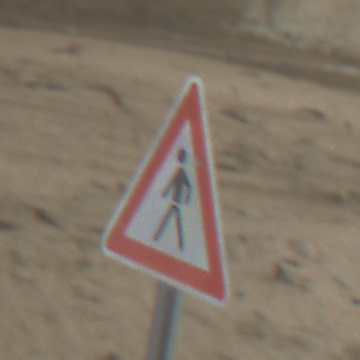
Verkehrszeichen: FussgaengerRechts
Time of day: Midday
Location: Roofed (Beach)
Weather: Overcast
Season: NotSpecified
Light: Natural